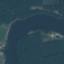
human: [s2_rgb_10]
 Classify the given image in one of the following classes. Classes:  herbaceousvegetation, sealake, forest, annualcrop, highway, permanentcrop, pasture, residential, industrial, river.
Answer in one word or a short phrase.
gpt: River